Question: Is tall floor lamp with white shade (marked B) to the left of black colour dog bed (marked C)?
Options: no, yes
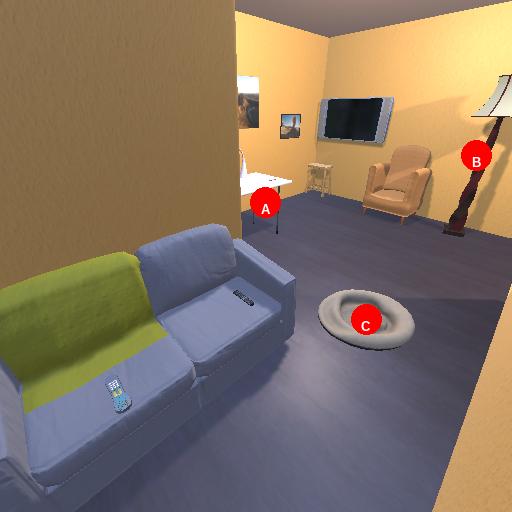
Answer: no